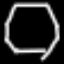
Label: octagon